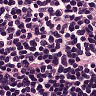
Metastatic tissue present: no